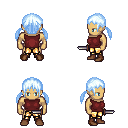
a pixel art fantasy rpg character, male body template, human, tanned skin, maroon sleeveless shirt, gold greaves, white cyan twin-tailed hairstyle, brown shoes, dagger, four views (front, back, left, right), 2x2 character sprite sheet, small pixel art, hard edges, no anti-aliasing